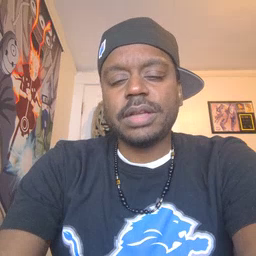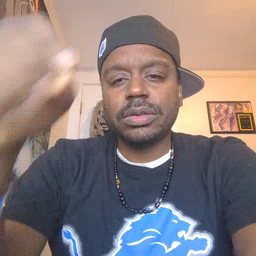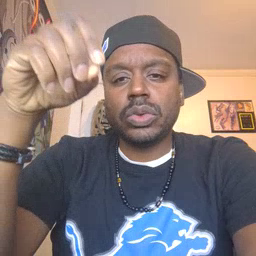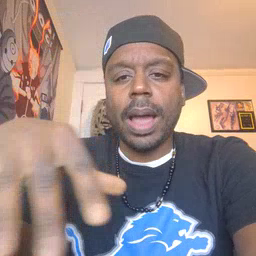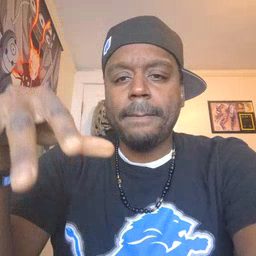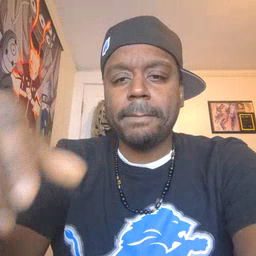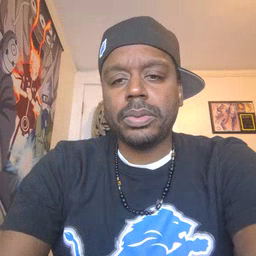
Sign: drop